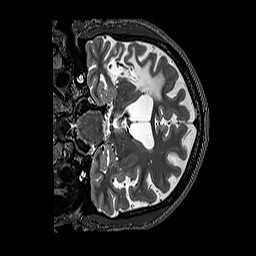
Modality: T2w
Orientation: coronal
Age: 56
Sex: male
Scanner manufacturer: siemens
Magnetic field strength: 3 T
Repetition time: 3.2 s
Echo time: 0.567 s